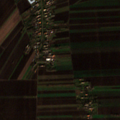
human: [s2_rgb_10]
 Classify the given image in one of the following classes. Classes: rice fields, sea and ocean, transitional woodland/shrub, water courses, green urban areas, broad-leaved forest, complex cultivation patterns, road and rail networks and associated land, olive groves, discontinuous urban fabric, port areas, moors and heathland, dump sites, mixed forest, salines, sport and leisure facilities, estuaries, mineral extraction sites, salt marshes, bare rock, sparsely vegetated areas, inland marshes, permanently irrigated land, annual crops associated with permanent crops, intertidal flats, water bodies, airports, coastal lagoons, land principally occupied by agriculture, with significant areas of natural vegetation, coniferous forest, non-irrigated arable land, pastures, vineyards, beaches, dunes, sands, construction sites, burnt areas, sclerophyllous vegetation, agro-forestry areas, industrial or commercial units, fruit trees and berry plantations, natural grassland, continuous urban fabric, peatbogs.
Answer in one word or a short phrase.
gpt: discontinuous urban fabric, non-irrigated arable land